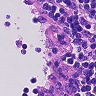
Metastatic tissue present: no